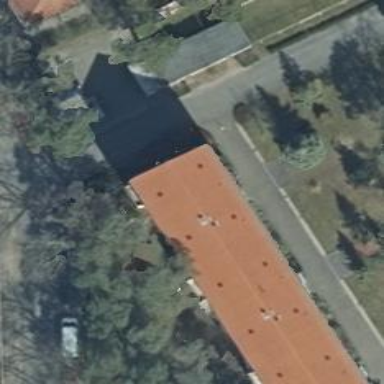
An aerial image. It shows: Gabled roofed apartment building with brown roof.